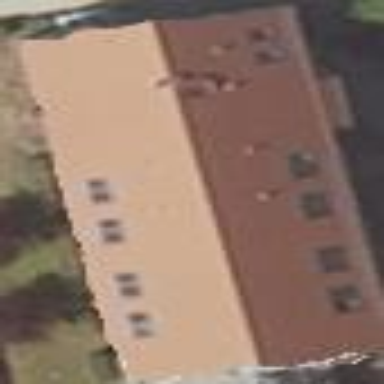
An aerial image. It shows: Kindergarten building.